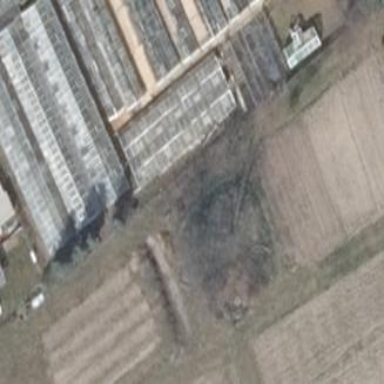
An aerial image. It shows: Greenhouse.